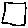
Label: square